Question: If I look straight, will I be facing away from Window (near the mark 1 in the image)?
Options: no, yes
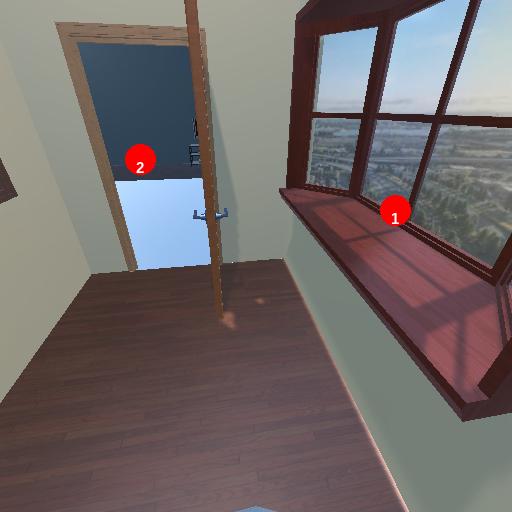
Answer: no